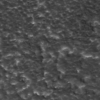
Label: not_dusty